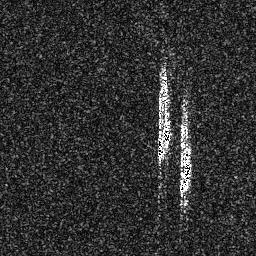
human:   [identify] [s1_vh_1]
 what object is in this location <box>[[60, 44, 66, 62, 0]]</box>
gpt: <ref>1 medium ship at the center</ref>

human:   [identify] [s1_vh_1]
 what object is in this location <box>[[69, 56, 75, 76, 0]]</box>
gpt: <ref>1 medium ship at the right</ref>